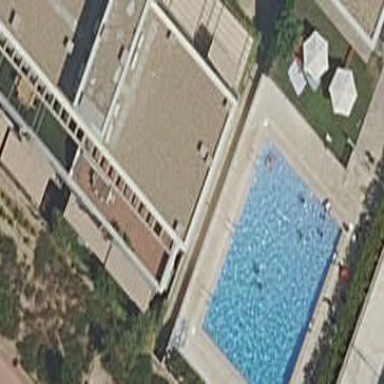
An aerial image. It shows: Swimming pool located in leisure land.